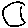
Label: moon